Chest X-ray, AP view. Patient: 12 years old, sex M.
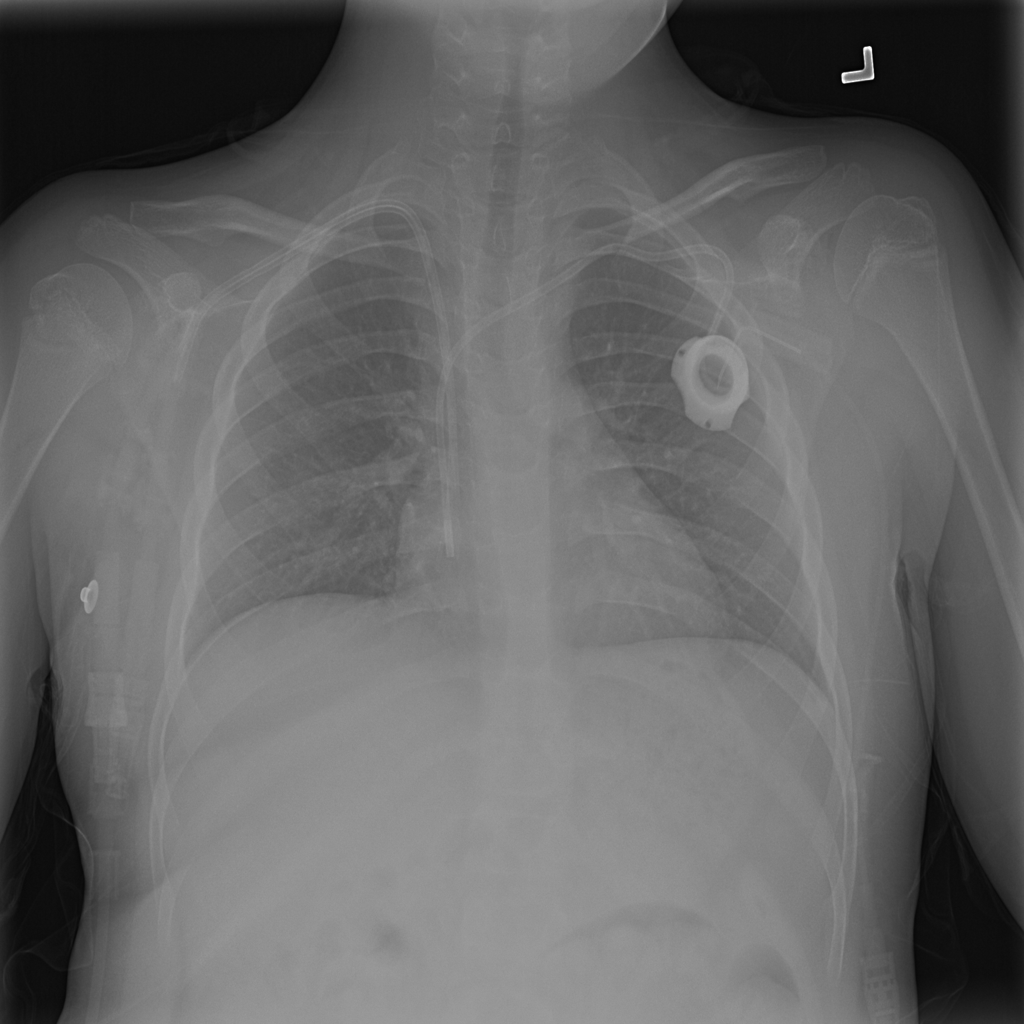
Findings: No Finding